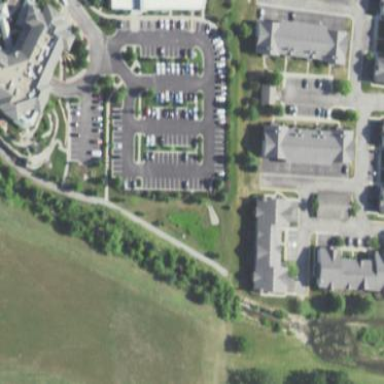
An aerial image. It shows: Parking area with surface.